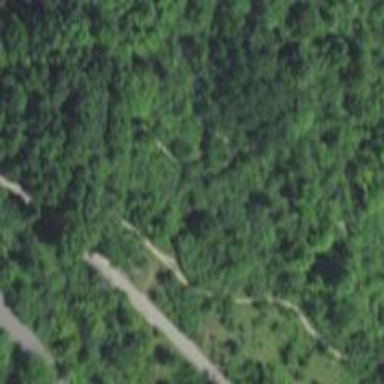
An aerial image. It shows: Natural path.